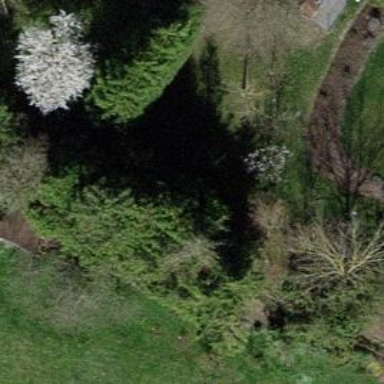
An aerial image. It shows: Beautiful woodland area.